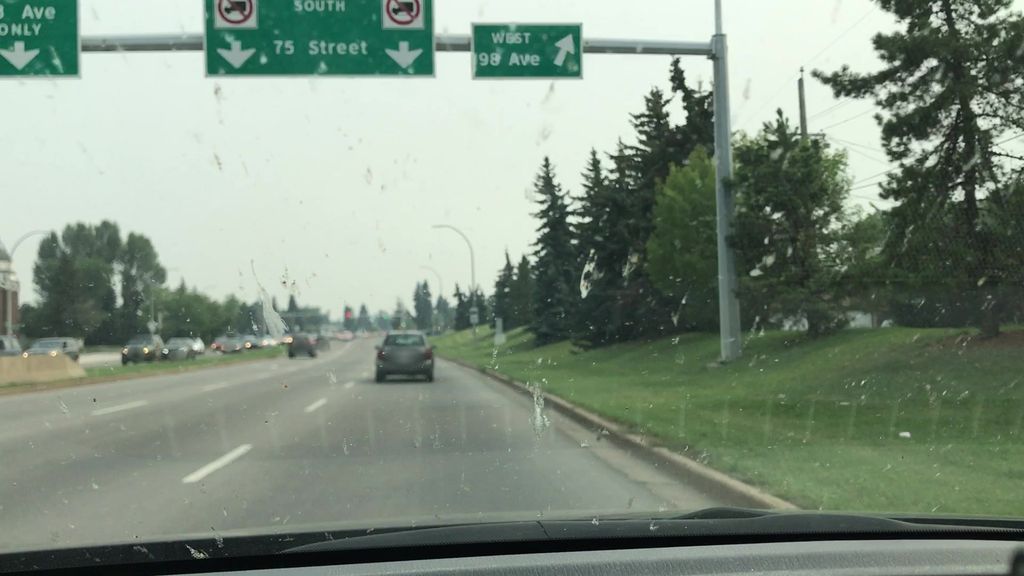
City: edmonton